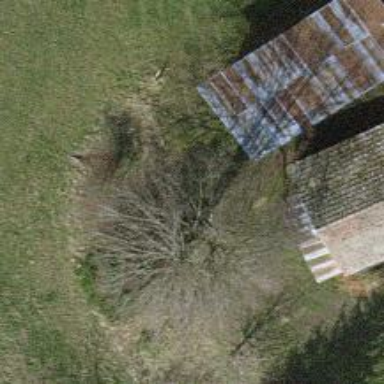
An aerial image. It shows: Barn.